Question: Getting error while setting foreign key to table as shown in image.
> Database Version: MySql 5.6

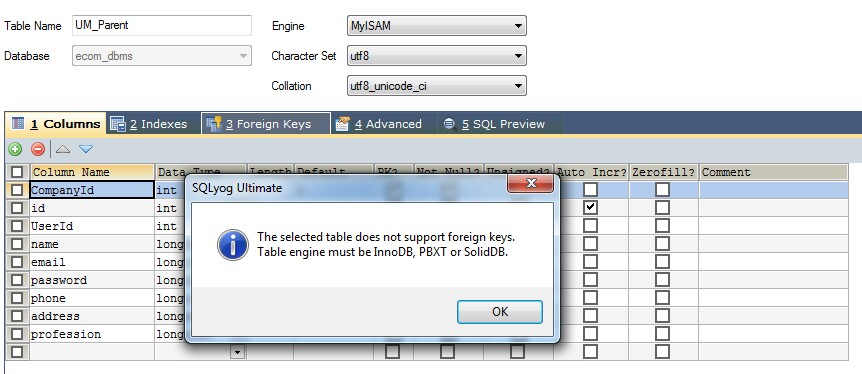
Answer: Change Engine to InnoDB
<URL>
Check the difference between MyISAM and InnoDB here to make suitable decision for your database design
<URL>
<URL>
<URL>